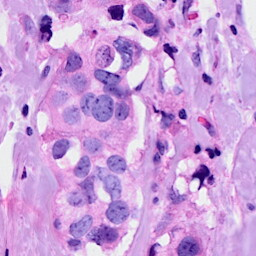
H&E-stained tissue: Breast